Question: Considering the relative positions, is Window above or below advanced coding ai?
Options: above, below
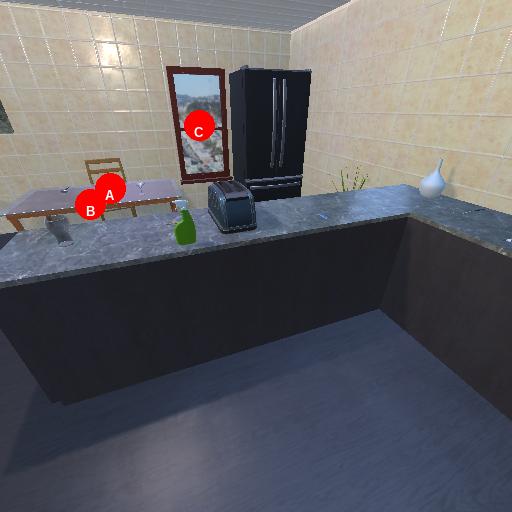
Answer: above